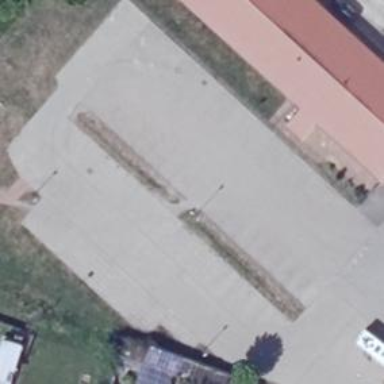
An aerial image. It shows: Parking area with surface for caravans.